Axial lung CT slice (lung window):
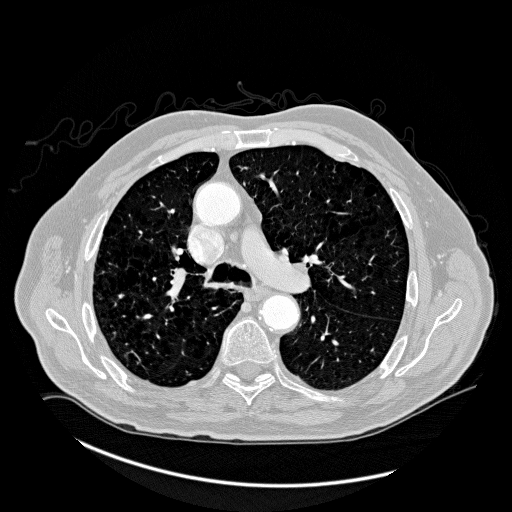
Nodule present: no